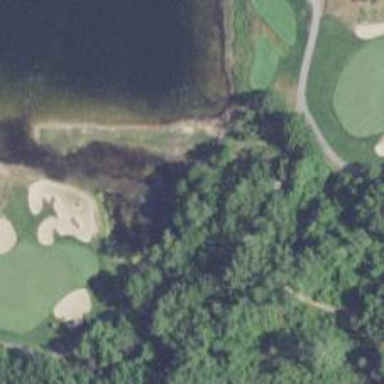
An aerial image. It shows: Path for both road and golf.